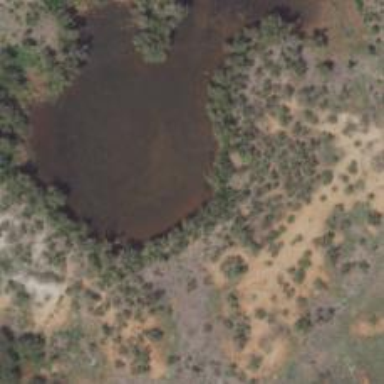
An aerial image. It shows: Reservoir.